Question: Currently, my issue is that I can't seem to get the markers to be in the correct spot for my Scattermapbox (they should be in the USA at the east coast). I zoom all the way out of the map and I see that the markers are in Antarctica, which is not where I want them to be. The longitude and latitude may be the issue, but I am using a Pandas dataframe to hold them, so I'm unsure as to why the markers are being rendered in a different spot. I am currently trying to get this to work specifically for 3 data points, but I want it to work in a dataframe so that I can add other locations to it. The df is parsed from a csv, where longitude/latitude are fields, and the reason I use unique is because the same values pop up multiple times due to the nature of the CSV (security footage). Any help is appreciated.

'''
a=[10,20,30]
b=['blue','red','orange']
site_lat = df_copy['latitude'].unique()
site_lon = df_copy['longitude'].unique()
location_name = df_copy.site_location.unique()
map_fig = go.Figure()
map_fig.add_trace(go.Scattermapbox(
lat = site_lat,
lon = site_lon,
mode='markers',
marker=go.scattermapbox.Marker(
#symbol="circle",
size=a,
color=b,
),
hoverinfo='text',
hovertext=df_copy['site_location'].unique(),
)
)
'''
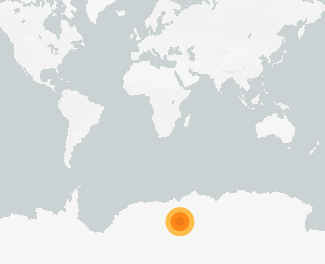
Answer: Your code is right. Typically, this happens when you're providing bad GPS coordinates. Check if your longitude and latitude values are swapped in the CSV or if they're legit GPS coordinates.